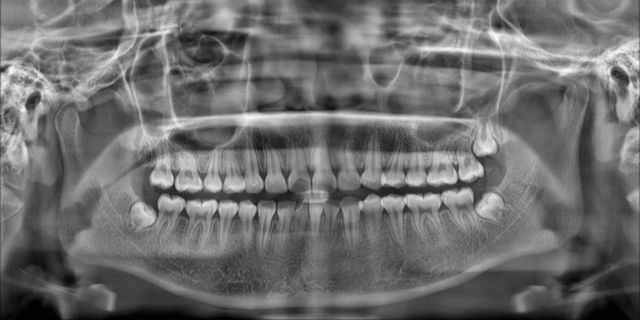
adult